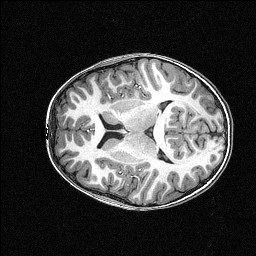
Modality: T1w
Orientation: axial
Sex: female